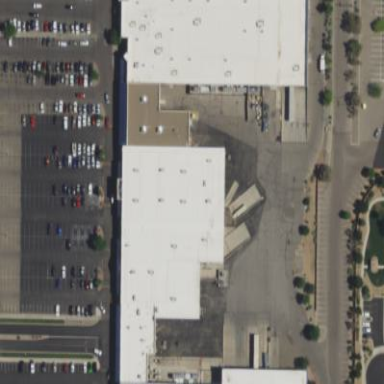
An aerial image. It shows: Commercial building.